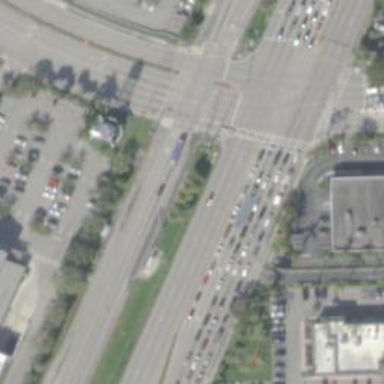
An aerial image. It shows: Trunk link highway with asphalt surface.